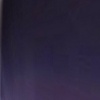
Label: space